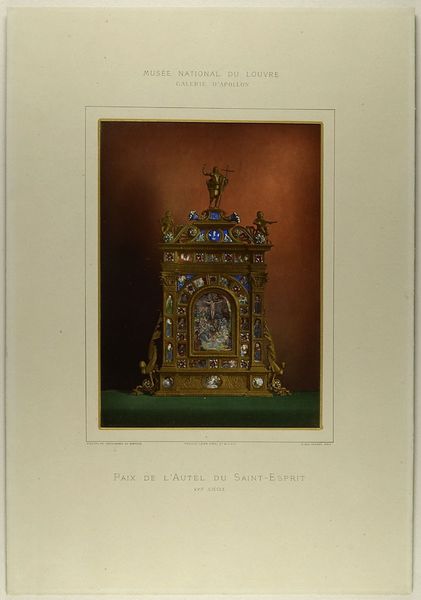
Künstler: Léon Vidal
Standort: Hamburg
Institution: Museum für Kunst und Gewerbe Hamburg
Schlagwörter: papier, foto, fotografie, photographie, photo, kunstgewerbe, kunsthandwerk, verfahren, lichtbild, objektstudie, kunstwerke, sachfotografie, industriedesign, bildwerke, angewandte und bildende kunst, hessische systematik, objektstudien, sachphotographie, reproduktionsfotografie, kunstreproduktion, reproduktionsphotographie, fotochromdruck, orell, füßli, photochromdruck, photochrom